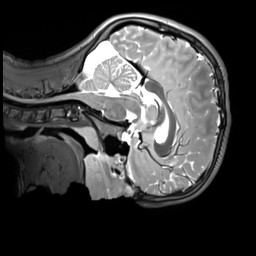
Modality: T2w
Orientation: sagittal
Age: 12
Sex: male
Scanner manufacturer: siemens
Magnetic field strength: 3 T
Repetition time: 3.2 s
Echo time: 0.408 s